Interaction volume radius: 5 \u00c5
Interaction volume height: 10 \u00c5
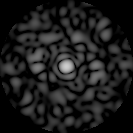
Disorder parameter: 0.8407